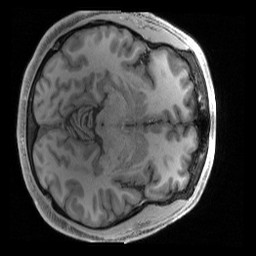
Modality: T1w
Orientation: axial
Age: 36
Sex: male
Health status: ill
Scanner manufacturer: siemens
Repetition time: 2.4 s
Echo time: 0.00231 s